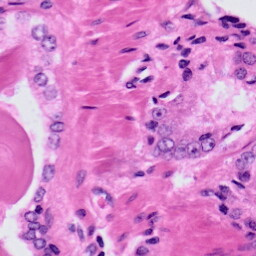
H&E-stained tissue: Prostate